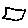
Label: square